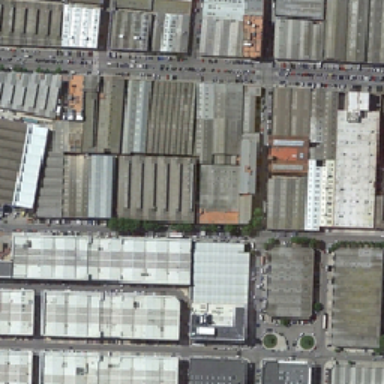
Many industrial zones along the lake .